Interaction volume radius: 10 \u00c5
Interaction volume height: 50 \u00c5
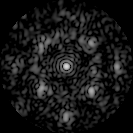
Disorder parameter: 0.4226